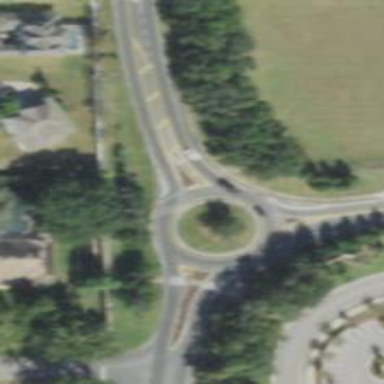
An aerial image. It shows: Secondary road made of asphalt leading to roundabout.